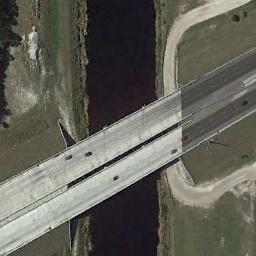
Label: bridge